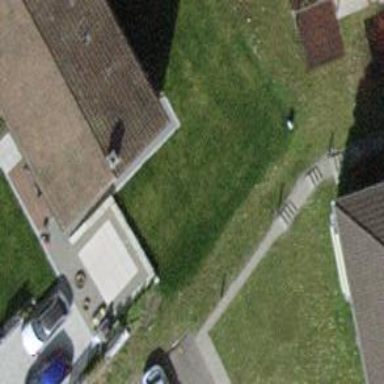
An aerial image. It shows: Terrace building.